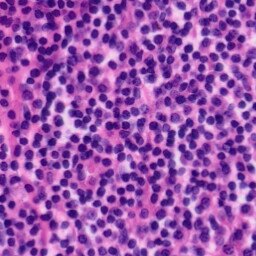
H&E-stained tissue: Tonsil